Question: I want my HTML page to show the side menu scroll bar on on-mouse-over event. I can hide this side bar using below code in CSS.
'''
.side-ul {
height: 550px;
cursor: pointer;
overflow: hidden;
}
'''
but I am being unable to show it on-mouse-over event. I tried using
'''
<div onmouseover="mouseMoveFunction()">
overflow=auto;
</div>
function mouseOver(){
return $("side-ul-over").start();
}
.side-ul-over{
cursor: pointer;
overflow:auto;
} <!-- This is CSS part -->
'''
I am very new to HTML and CSS. Any help would be appreciated.
'''
nav.sidebar {
position: fixed;
top: 0px;
left: 0px;
height: 100%;
background: none repeat scroll 0 0 #0099ff;
color: white;
padding: 20px 10px;
}
'''
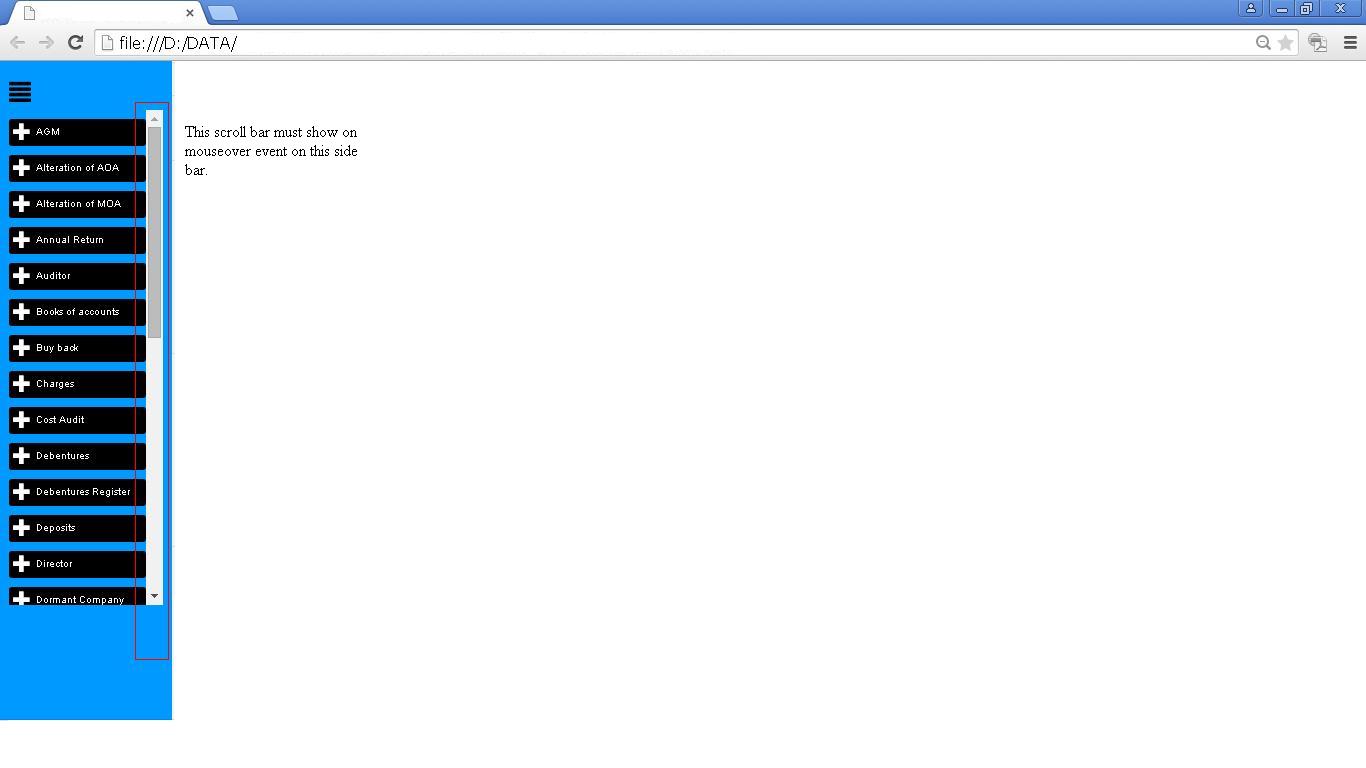
Answer: Following code works for me:
'''
.scrolling_list {
height: 400px;
width: 200px;
overflow: hidden;
}
.scrolling_list:hover {
overflow: auto;
}
'''
'''
<ul class='scrolling_list'>
<li>Morbi in sem quis dui placerat ornare. Pellentesque odio nisi, euismod in, pharetra a, ultricies in, diam. Sed arcu. Cras consequat.</li>
<li>Praesent dapibus, neque id cursus faucibus, tortor neque egestas augue, eu vulputate magna eros eu erat. Aliquam erat volutpat. Nam dui mi, tincidunt quis, accumsan porttitor, facilisis luctus, metus.</li>
<li>Phasellus ultrices nulla quis nibh. Quisque a lectus. Donec consectetuer ligula vulputate sem tristique cursus. Nam nulla quam, gravida non, commodo a, sodales sit amet, nisi.</li>
<li>Pellentesque fermentum dolor. Aliquam quam lectus, facilisis auctor, ultrices ut, elementum vulputate, nunc.</li>
<li>Morbi in sem quis dui placerat ornare. Pellentesque odio nisi, euismod in, pharetra a, ultricies in, diam. Sed arcu. Cras consequat.</li>
<li>Praesent dapibus, neque id cursus faucibus, tortor neque egestas augue, eu vulputate magna eros eu erat. Aliquam erat volutpat. Nam dui mi, tincidunt quis, accumsan porttitor, facilisis luctus, metus.</li>
<li>Phasellus ultrices nulla quis nibh. Quisque a lectus. Donec consectetuer ligula vulputate sem tristique cursus. Nam nulla quam, gravida non, commodo a, sodales sit amet, nisi.</li>
<li>Pellentesque fermentum dolor. Aliquam quam lectus, facilisis auctor, ultrices ut, elementum vulputate, nunc.</li>
<li>Morbi in sem quis dui placerat ornare. Pellentesque odio nisi, euismod in, pharetra a, ultricies in, diam. Sed arcu. Cras consequat.</li>
<li>Praesent dapibus, neque id cursus faucibus, tortor neque egestas augue, eu vulputate magna eros eu erat. Aliquam erat volutpat. Nam dui mi, tincidunt quis, accumsan porttitor, facilisis luctus, metus.</li>
<li>Phasellus ultrices nulla quis nibh. Quisque a lectus. Donec consectetuer ligula vulputate sem tristique cursus. Nam nulla quam, gravida non, commodo a, sodales sit amet, nisi.</li>
<li>Pellentesque fermentum dolor. Aliquam quam lectus, facilisis auctor, ultrices ut, elementum vulputate, nunc.</li>
<li>Morbi in sem quis dui placerat ornare. Pellentesque odio nisi, euismod in, pharetra a, ultricies in, diam. Sed arcu. Cras consequat.</li>
<li>Praesent dapibus, neque id cursus faucibus, tortor neque egestas augue, eu vulputate magna eros eu erat. Aliquam erat volutpat. Nam dui mi, tincidunt quis, accumsan porttitor, facilisis luctus, metus.</li>
<li>Phasellus ultrices nulla quis nibh. Quisque a lectus. Donec consectetuer ligula vulputate sem tristique cursus. Nam nulla quam, gravida non, commodo a, sodales sit amet, nisi.</li>
<li>Pellentesque fermentum dolor. Aliquam quam lectus, facilisis auctor, ultrices ut, elementum vulputate, nunc.</li>
<li>Morbi in sem quis dui placerat ornare. Pellentesque odio nisi, euismod in, pharetra a, ultricies in, diam. Sed arcu. Cras consequat.</li>
<li>Praesent dapibus, neque id cursus faucibus, tortor neque egestas augue, eu vulputate magna eros eu erat. Aliquam erat volutpat. Nam dui mi, tincidunt quis, accumsan porttitor, facilisis luctus, metus.</li>
<li>Phasellus ultrices nulla quis nibh. Quisque a lectus. Donec consectetuer ligula vulputate sem tristique cursus. Nam nulla quam, gravida non, commodo a, sodales sit amet, nisi.</li>
<li>Pellentesque fermentum dolor. Aliquam quam lectus, facilisis auctor, ultrices ut, elementum vulputate, nunc.</li>
<li>Morbi in sem quis dui placerat ornare. Pellentesque odio nisi, euismod in, pharetra a, ultricies in, diam. Sed arcu. Cras consequat.</li>
<li>Praesent dapibus, neque id cursus faucibus, tortor neque egestas augue, eu vulputate magna eros eu erat. Aliquam erat volutpat. Nam dui mi, tincidunt quis, accumsan porttitor, facilisis luctus, metus.</li>
<li>Phasellus ultrices nulla quis nibh. Quisque a lectus. Donec consectetuer ligula vulputate sem tristique cursus. Nam nulla quam, gravida non, commodo a, sodales sit amet, nisi.</li>
<li>Pellentesque fermentum dolor. Aliquam quam lectus, facilisis auctor, ultrices ut, elementum vulputate, nunc.</li>
<li>Morbi in sem quis dui placerat ornare. Pellentesque odio nisi, euismod in, pharetra a, ultricies in, diam. Sed arcu. Cras consequat.</li>
<li>Praesent dapibus, neque id cursus faucibus, tortor neque egestas augue, eu vulputate magna eros eu erat. Aliquam erat volutpat. Nam dui mi, tincidunt quis, accumsan porttitor, facilisis luctus, metus.</li>
<li>Phasellus ultrices nulla quis nibh. Quisque a lectus. Donec consectetuer ligula vulputate sem tristique cursus. Nam nulla quam, gravida non, commodo a, sodales sit amet, nisi.</li>
<li>Pellentesque fermentum dolor. Aliquam quam lectus, facilisis auctor, ultrices ut, elementum vulputate, nunc.</li>
<li>Morbi in sem quis dui placerat ornare. Pellentesque odio nisi, euismod in, pharetra a, ultricies in, diam. Sed arcu. Cras consequat.</li>
<li>Praesent dapibus, neque id cursus faucibus, tortor neque egestas augue, eu vulputate magna eros eu erat. Aliquam erat volutpat. Nam dui mi, tincidunt quis, accumsan porttitor, facilisis luctus, metus.</li>
<li>Phasellus ultrices nulla quis nibh. Quisque a lectus. Donec consectetuer ligula vulputate sem tristique cursus. Nam nulla quam, gravida non, commodo a, sodales sit amet, nisi.</li>
<li>Pellentesque fermentum dolor. Aliquam quam lectus, facilisis auctor, ultrices ut, elementum vulputate, nunc.</li>
</ul>
'''